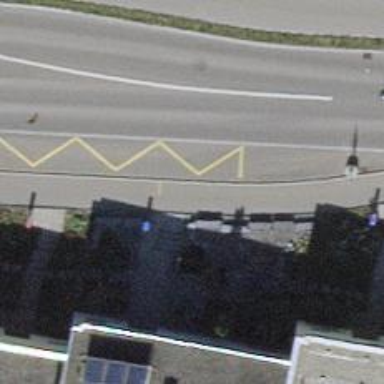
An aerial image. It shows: Bus stop with platform for public transport.